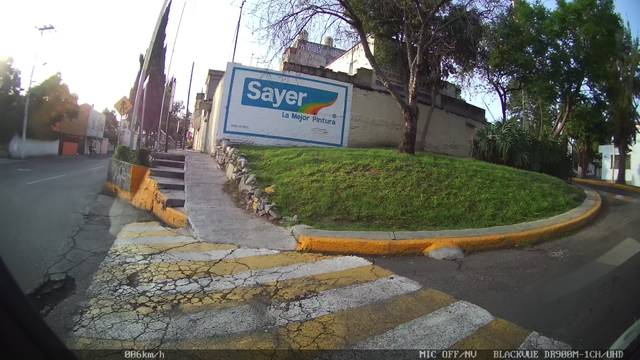
Region: Mexico
Coordinates: 19.479, -99.236